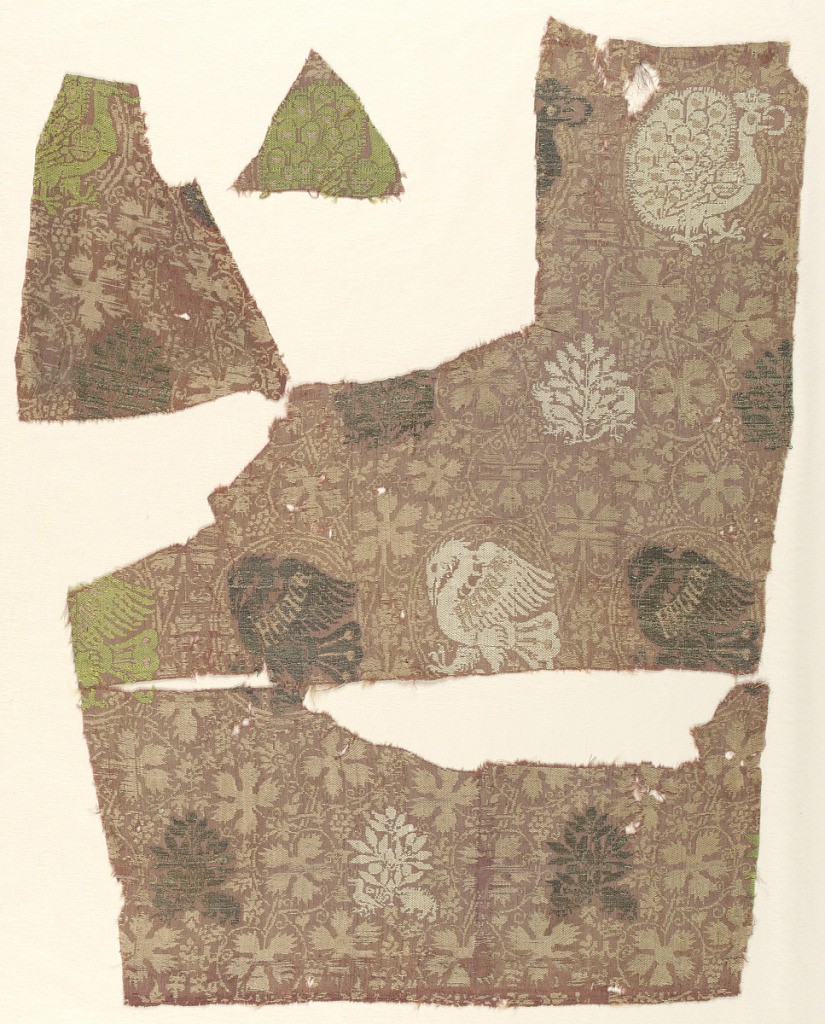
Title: Fragments
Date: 14th century
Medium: silk, metallic threads Technique: two interconnected plain weave structures (lampas) with discontinuous supplementary weft patterning (brocaded)
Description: Five irregularly shaped fragments of woven silk with a tawny pink ground (formerly red?) with an all-over design of meandering grape vines in tan and larger motifs in straight repeat forming horizontal rows. These motifs alternate colors across each row: off-white, silver, yellow-green, silver, etc. In one row, peacocks facing right. In the next row, a smaller-scale motif of a tree with two birds at the base. In the next row, pelicans facing left, with the inscription "PELYCE" on the wing. In the final row, trees again with a duck and a hedgehog at the base.